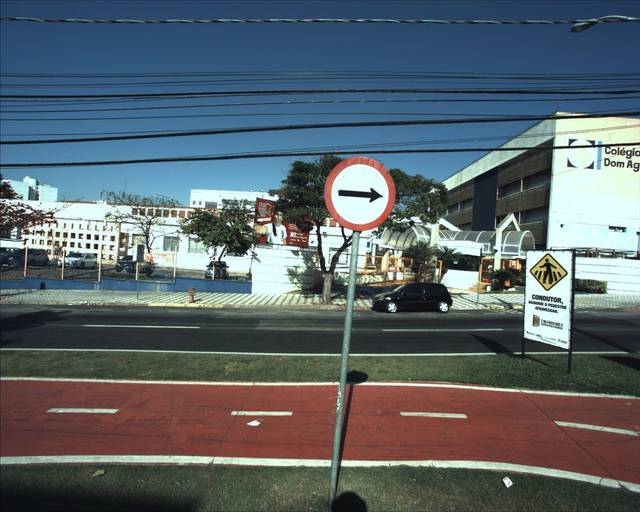
Region: Brazil
Coordinates: -23.494, -47.465